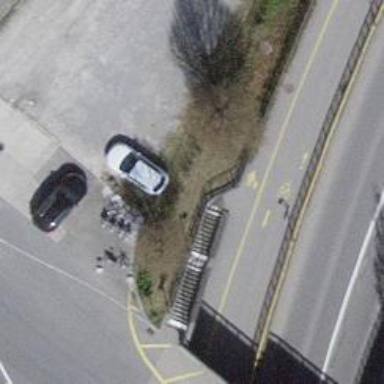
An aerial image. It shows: Road with steps.